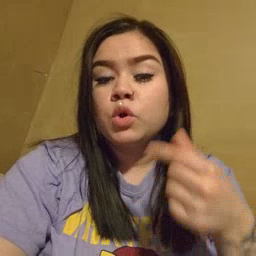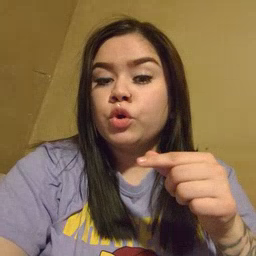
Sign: green